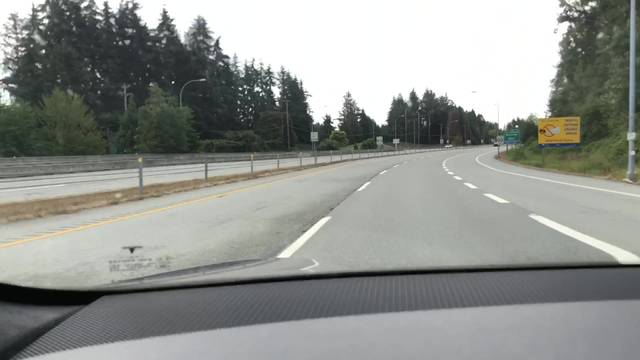
Region: Canada
Coordinates: 49.014, -122.758